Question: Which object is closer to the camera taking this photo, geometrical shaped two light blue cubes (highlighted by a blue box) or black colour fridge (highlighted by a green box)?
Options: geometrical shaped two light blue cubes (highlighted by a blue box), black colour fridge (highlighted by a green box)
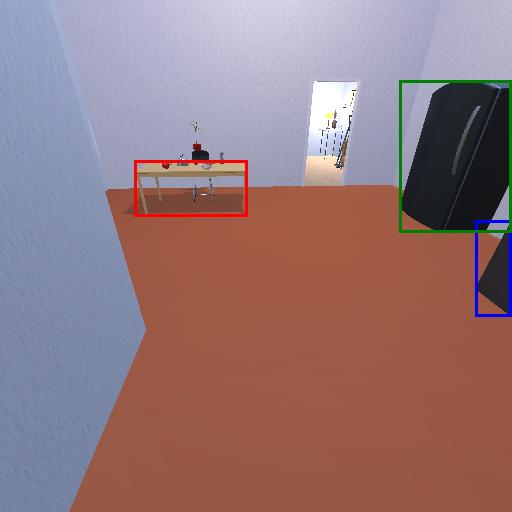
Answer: geometrical shaped two light blue cubes (highlighted by a blue box)